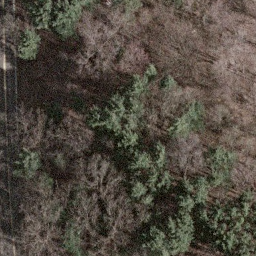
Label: forest